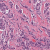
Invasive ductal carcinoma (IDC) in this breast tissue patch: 1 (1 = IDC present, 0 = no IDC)